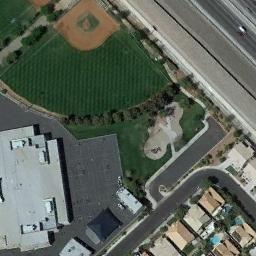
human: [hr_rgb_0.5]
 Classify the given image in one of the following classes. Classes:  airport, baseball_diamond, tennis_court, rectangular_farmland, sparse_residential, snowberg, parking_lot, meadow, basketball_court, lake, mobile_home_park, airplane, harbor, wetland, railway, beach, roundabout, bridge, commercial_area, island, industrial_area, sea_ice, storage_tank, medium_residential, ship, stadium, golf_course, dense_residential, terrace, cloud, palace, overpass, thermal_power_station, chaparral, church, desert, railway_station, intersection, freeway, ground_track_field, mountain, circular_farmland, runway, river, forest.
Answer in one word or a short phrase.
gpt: baseball_diamond